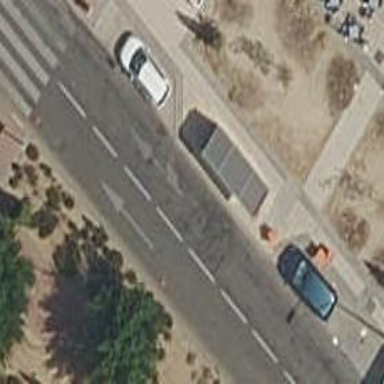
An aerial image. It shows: Bus stop with platform for public transport.